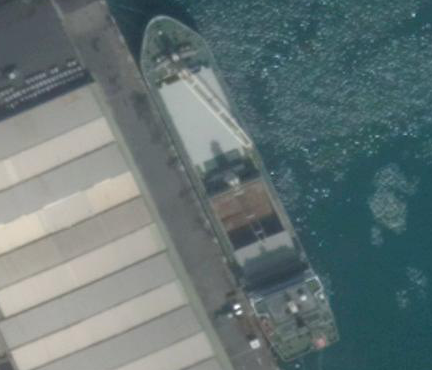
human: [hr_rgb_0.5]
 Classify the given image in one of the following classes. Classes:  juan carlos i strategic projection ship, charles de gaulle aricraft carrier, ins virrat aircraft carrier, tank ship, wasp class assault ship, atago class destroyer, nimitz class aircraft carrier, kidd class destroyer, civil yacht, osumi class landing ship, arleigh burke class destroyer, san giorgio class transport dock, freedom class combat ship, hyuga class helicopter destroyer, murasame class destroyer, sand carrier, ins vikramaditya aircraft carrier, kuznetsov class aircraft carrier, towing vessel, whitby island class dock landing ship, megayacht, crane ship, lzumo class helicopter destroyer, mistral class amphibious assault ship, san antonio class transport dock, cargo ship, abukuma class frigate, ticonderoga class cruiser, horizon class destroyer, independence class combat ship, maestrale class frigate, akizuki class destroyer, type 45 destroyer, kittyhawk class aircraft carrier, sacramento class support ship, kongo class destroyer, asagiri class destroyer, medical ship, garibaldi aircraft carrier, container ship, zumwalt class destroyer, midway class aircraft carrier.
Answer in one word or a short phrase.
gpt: Cargo ship